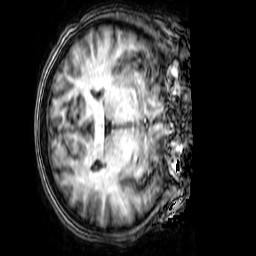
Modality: T1w
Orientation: axial
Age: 19
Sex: male
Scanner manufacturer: philips
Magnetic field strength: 3 T
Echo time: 0.0038 s